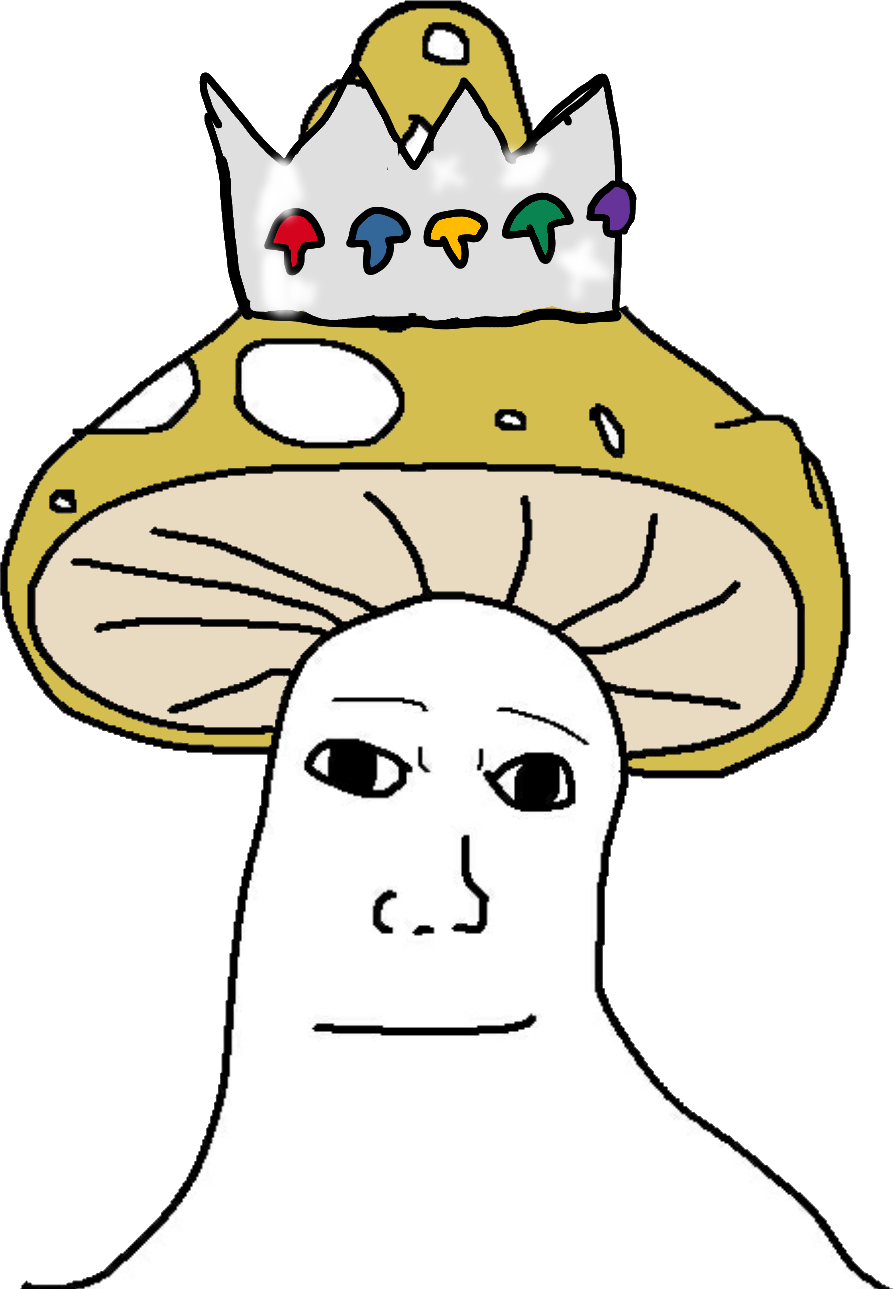
Label: 5_Shroomjak